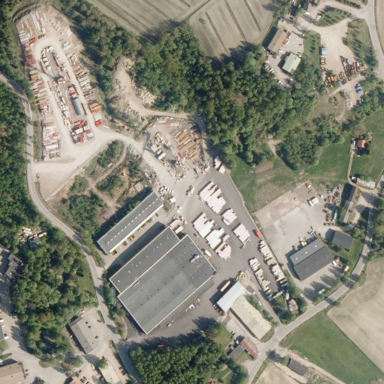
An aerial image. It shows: Industrial area.